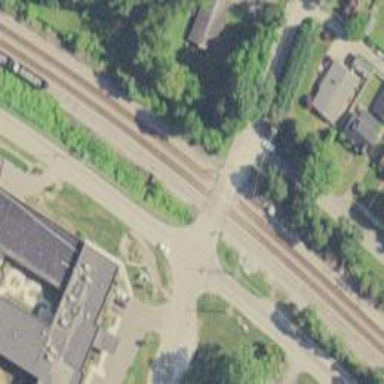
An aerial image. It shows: Railway level crossing.